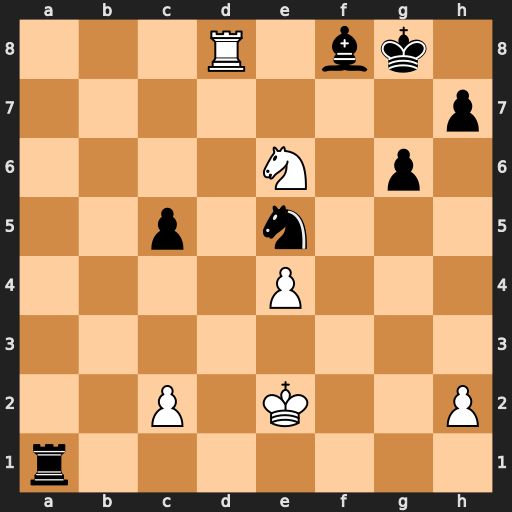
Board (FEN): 3R1bk1/7p/4N1p1/2p1n3/4P3/8/2P1K2P/r7
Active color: w
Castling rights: -
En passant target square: -
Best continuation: Rxf8#